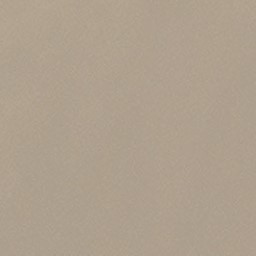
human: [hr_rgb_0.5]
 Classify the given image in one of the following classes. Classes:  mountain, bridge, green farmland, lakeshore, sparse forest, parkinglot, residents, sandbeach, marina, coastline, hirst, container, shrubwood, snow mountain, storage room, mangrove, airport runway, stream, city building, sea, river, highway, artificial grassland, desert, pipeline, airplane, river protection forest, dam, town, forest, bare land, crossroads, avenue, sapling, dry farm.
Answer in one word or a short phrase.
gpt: desert